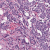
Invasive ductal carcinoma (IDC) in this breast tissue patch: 1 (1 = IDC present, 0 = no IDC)